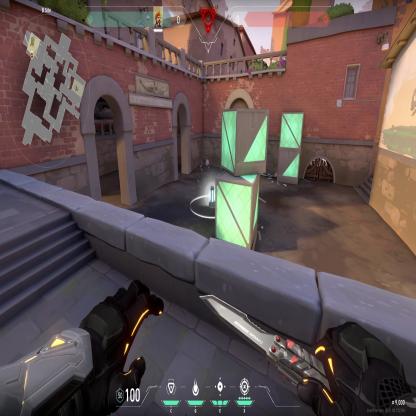
Label: planted spike